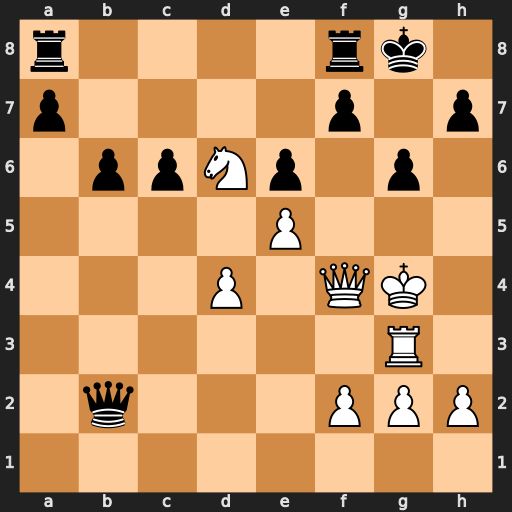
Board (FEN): r4rk1/p4p1p/1ppNp1p1/4P3/3P1QK1/6R1/1q3PPP/8
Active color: w
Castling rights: -
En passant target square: -
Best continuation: Kg5 f6+ exf6 Rxf6 Qxf6